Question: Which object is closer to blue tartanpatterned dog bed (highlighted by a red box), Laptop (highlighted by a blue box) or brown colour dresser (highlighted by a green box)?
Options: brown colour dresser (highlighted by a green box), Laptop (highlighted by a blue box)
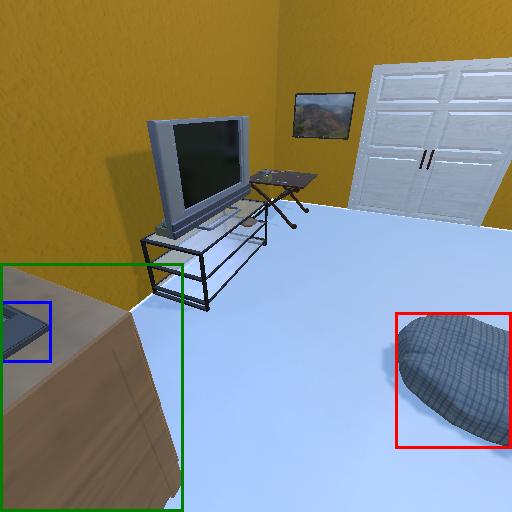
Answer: brown colour dresser (highlighted by a green box)